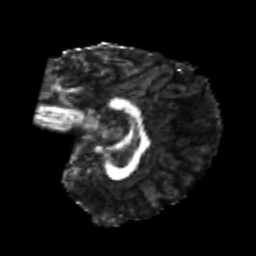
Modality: FA
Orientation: sagittal
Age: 22
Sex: female
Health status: healthy
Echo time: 0.074 s